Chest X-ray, PA view. Patient: 42 years old, sex F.
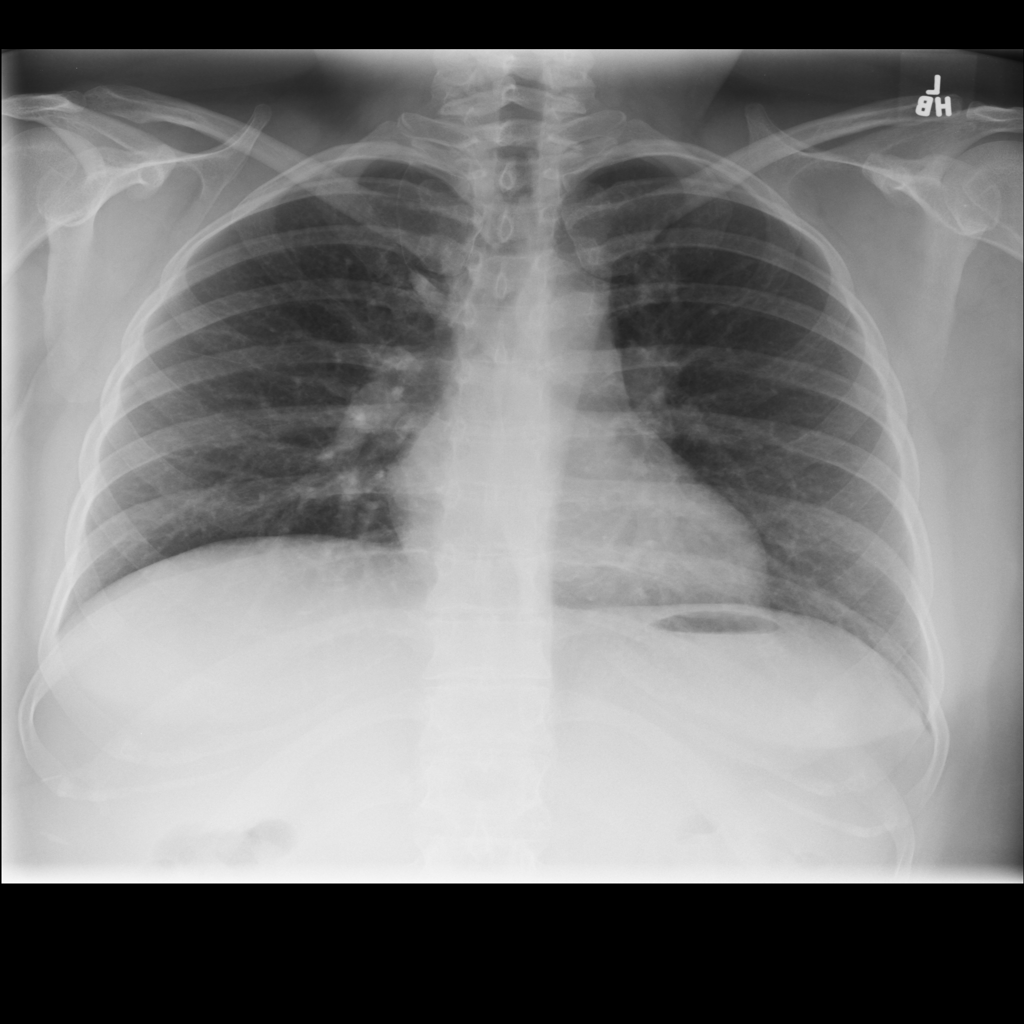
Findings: No Finding